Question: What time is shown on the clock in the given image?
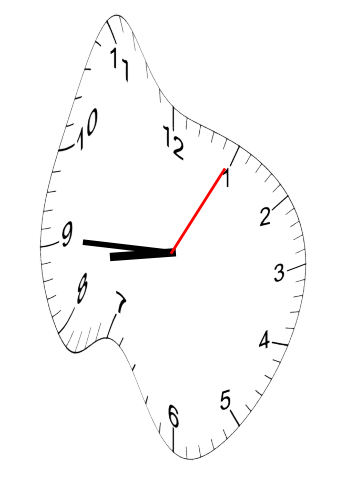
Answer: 08:45:05